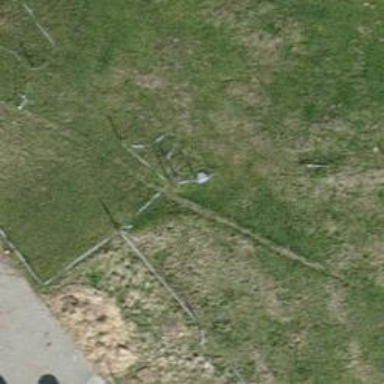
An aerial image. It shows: Fence is in the image.